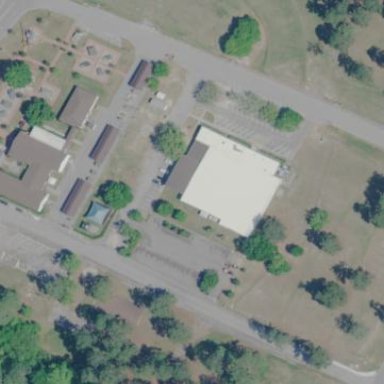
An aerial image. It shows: Building housing bowling alley.